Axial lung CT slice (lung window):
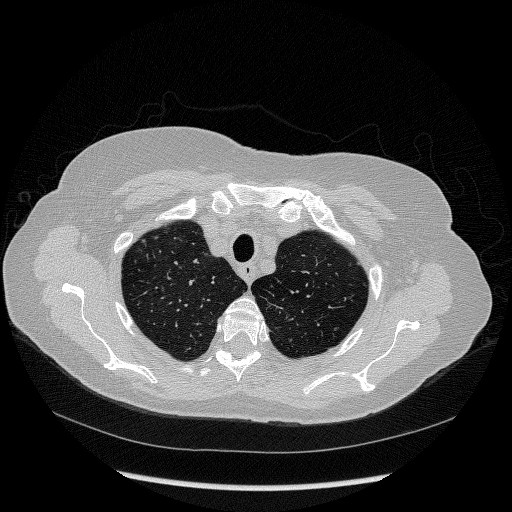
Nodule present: no